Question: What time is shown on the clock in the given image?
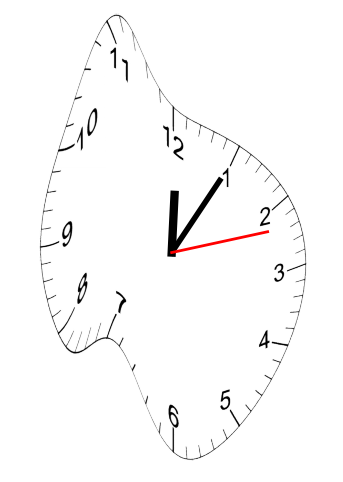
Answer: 12:05:12